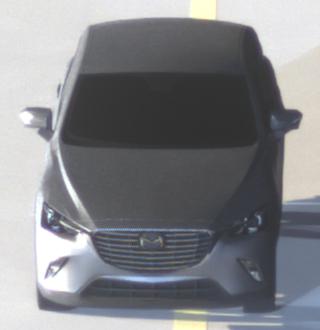
Make: Mazda
Model: CX-3 SKYACTIV-G 120
Detailed model: CX-3 (DK)
Model produced from: 2015/06
Model produced until: 2018/06
Doors: 5
Color: gray
Road condition: dry road
Daytime: night
Contrast: high contrast